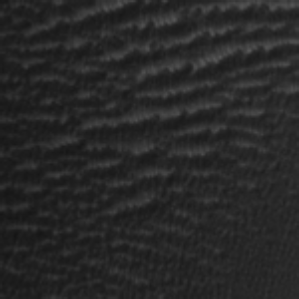
Label: frost